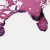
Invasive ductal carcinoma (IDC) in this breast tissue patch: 0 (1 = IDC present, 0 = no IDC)